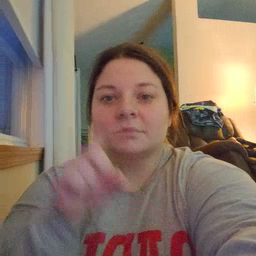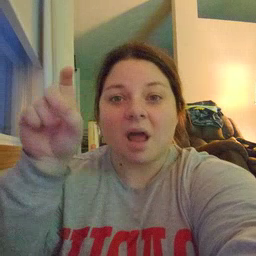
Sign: closet